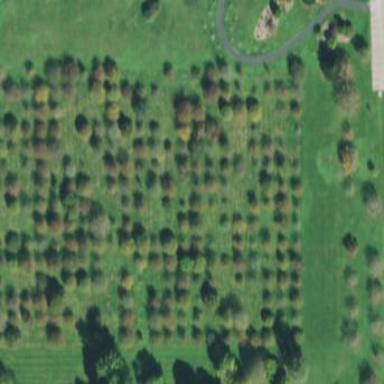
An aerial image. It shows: Orchard.